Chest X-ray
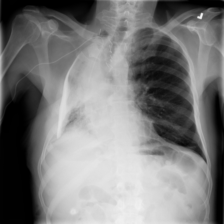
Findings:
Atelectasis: negative
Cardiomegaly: negative
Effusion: negative
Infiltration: negative
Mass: negative
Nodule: negative
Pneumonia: negative
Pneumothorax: negative
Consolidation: negative
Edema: negative
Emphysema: negative
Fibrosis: negative
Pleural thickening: negative
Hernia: negative